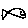
Label: fish